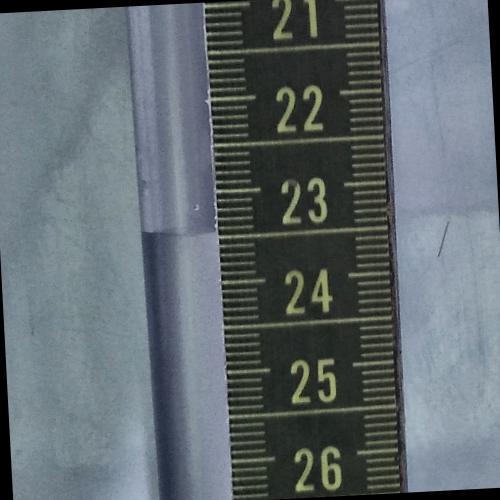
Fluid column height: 23.4 cm